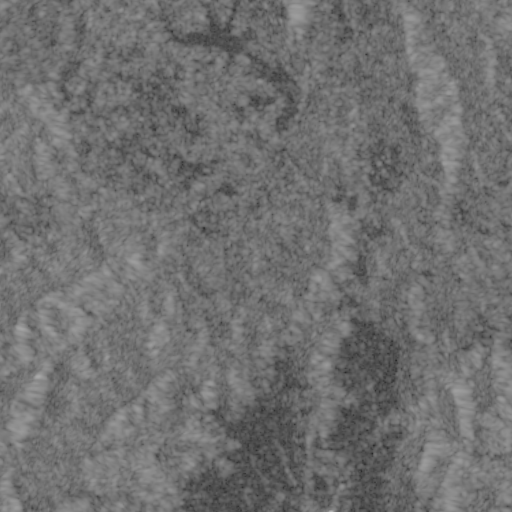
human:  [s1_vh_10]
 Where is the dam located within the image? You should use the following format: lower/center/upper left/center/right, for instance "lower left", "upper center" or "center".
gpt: The dam is located in the upper center of the image.
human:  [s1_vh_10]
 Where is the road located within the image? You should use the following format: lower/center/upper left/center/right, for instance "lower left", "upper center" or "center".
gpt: There is no road in the image.

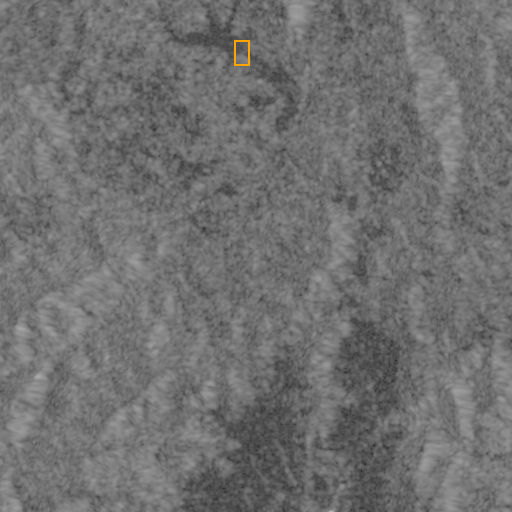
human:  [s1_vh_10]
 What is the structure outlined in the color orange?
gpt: The structure outlined in orange is a dam.
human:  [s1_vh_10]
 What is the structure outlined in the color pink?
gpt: There is no pink outline.